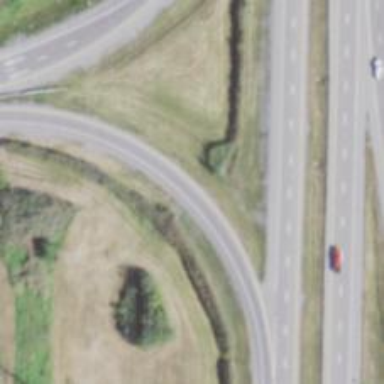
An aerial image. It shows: Asphalt motorway link.